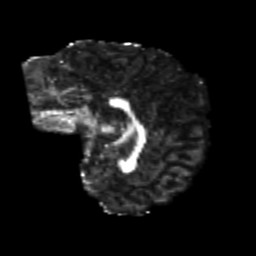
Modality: FA
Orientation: sagittal
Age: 26
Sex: female
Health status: healthy
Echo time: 0.074 s